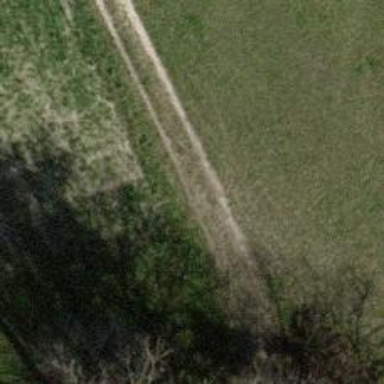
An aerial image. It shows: Unpaved track with grade1 track type.